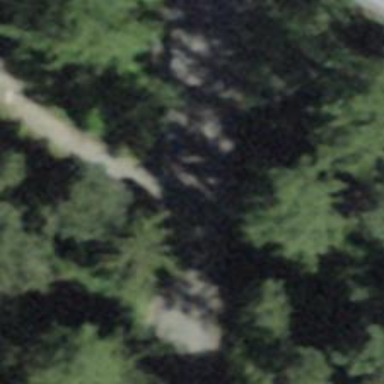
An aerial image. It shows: Residential road with classic grooming for hiking.